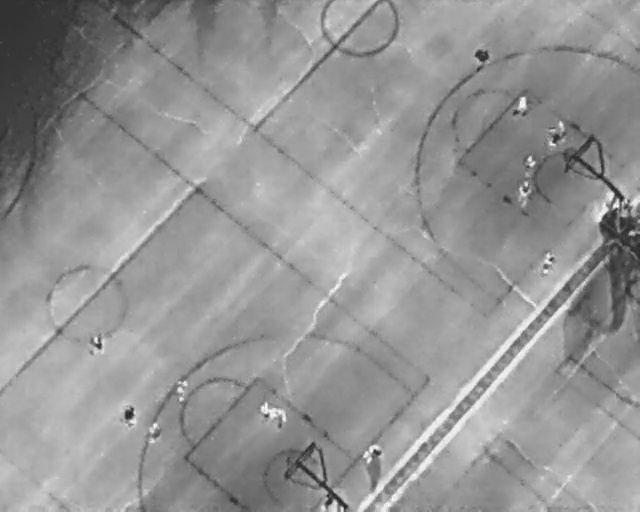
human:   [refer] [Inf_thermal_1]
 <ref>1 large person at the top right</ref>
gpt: <box>[[73, 9, 77, 12, 2]]</box>

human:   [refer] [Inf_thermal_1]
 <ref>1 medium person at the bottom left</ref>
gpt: <box>[[26, 75, 30, 76, 2]]</box>

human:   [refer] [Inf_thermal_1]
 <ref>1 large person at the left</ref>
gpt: <box>[[13, 66, 17, 68, 2]]</box>

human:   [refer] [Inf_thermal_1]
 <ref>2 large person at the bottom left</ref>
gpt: <box>[[18, 79, 22, 82, 2], [22, 82, 25, 85, 2]]</box>

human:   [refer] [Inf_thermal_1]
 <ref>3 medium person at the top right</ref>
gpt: <box>[[80, 19, 83, 21, 2], [84, 25, 88, 28, 2], [85, 24, 89, 26, 2]]</box>

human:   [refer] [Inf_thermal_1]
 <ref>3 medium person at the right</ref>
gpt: <box>[[79, 36, 84, 38, 2], [83, 50, 87, 52, 2], [81, 31, 84, 33, 2]]</box>

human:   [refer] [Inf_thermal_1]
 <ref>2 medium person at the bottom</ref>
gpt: <box>[[39, 79, 42, 81, 2], [41, 79, 45, 82, 2]]</box>